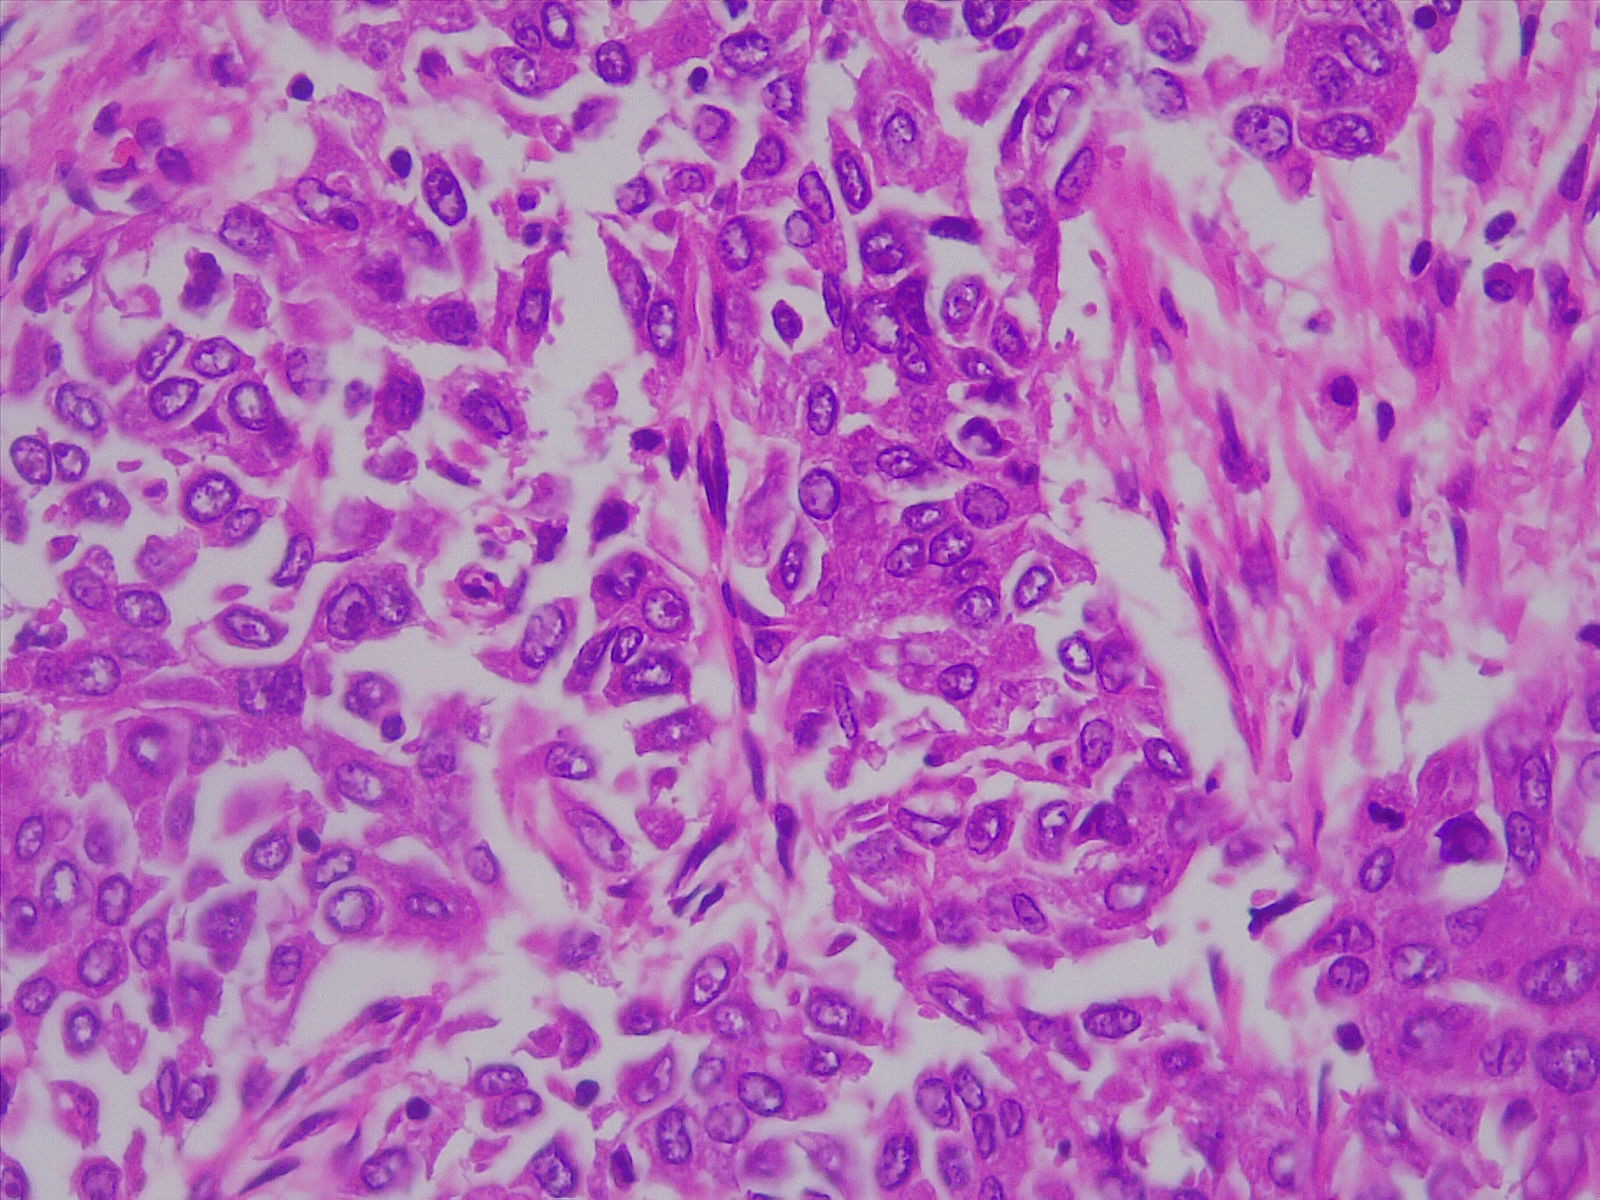
Label: lung squamous cell carcinoma, moderately differentiated